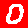
Digit: 0